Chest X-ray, PA view. Patient: 58 years old, sex M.
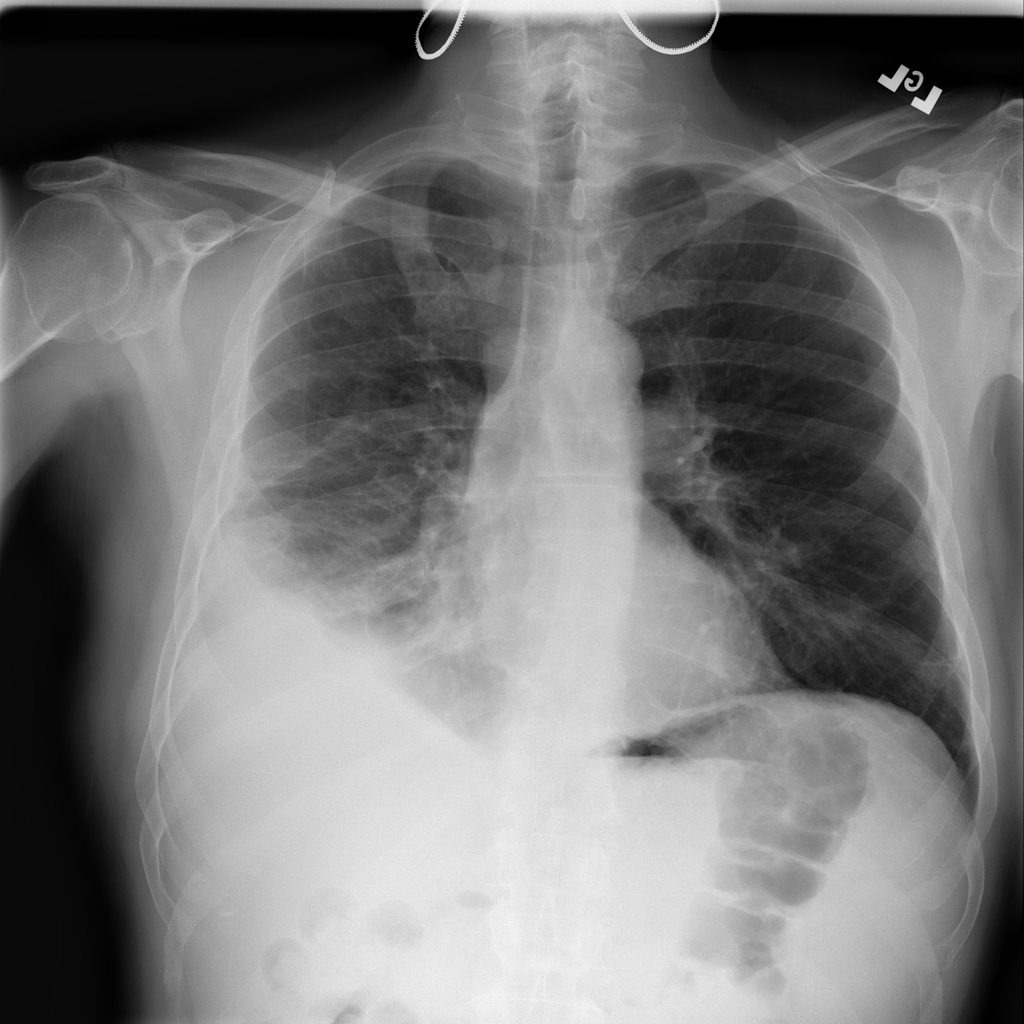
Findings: Effusion, Infiltration